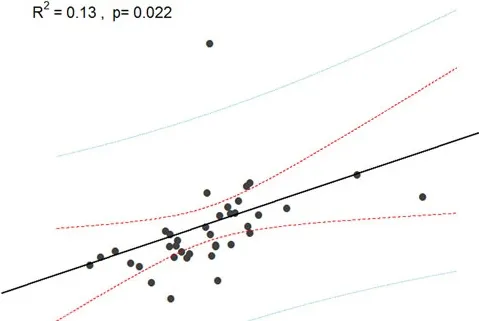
Persistent individual differences despite standardisation. 40 female mice of the inbred strain C57BL/6 were kept in strictly standardised conditions and tested at PND 85 and PND 120 in an open field (OF) test for locomotor behaviour. Despite genetic and environmental standardisation considerable individual differences emerged in both tests. Pearson's product-moment correlation analysis revealed a significant correlation between the different tests explaining 13% of the variance. Additionally to the regression line (black) the 95% confidence band (inner red lines) and the 95% prediction band (outer blue lines) are drawn.
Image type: chart (chart)